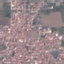
Label: Residential